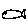
Label: fish